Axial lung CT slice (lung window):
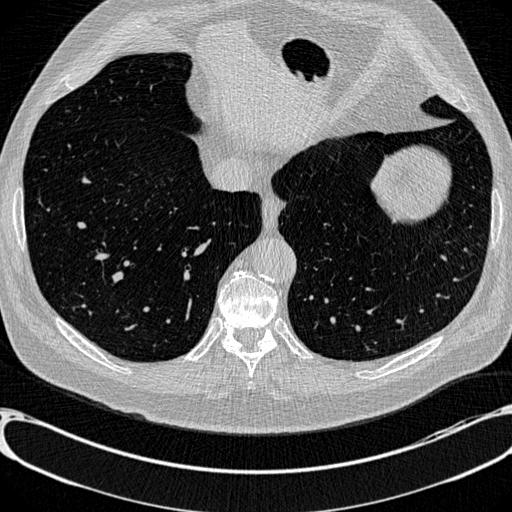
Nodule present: no